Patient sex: F
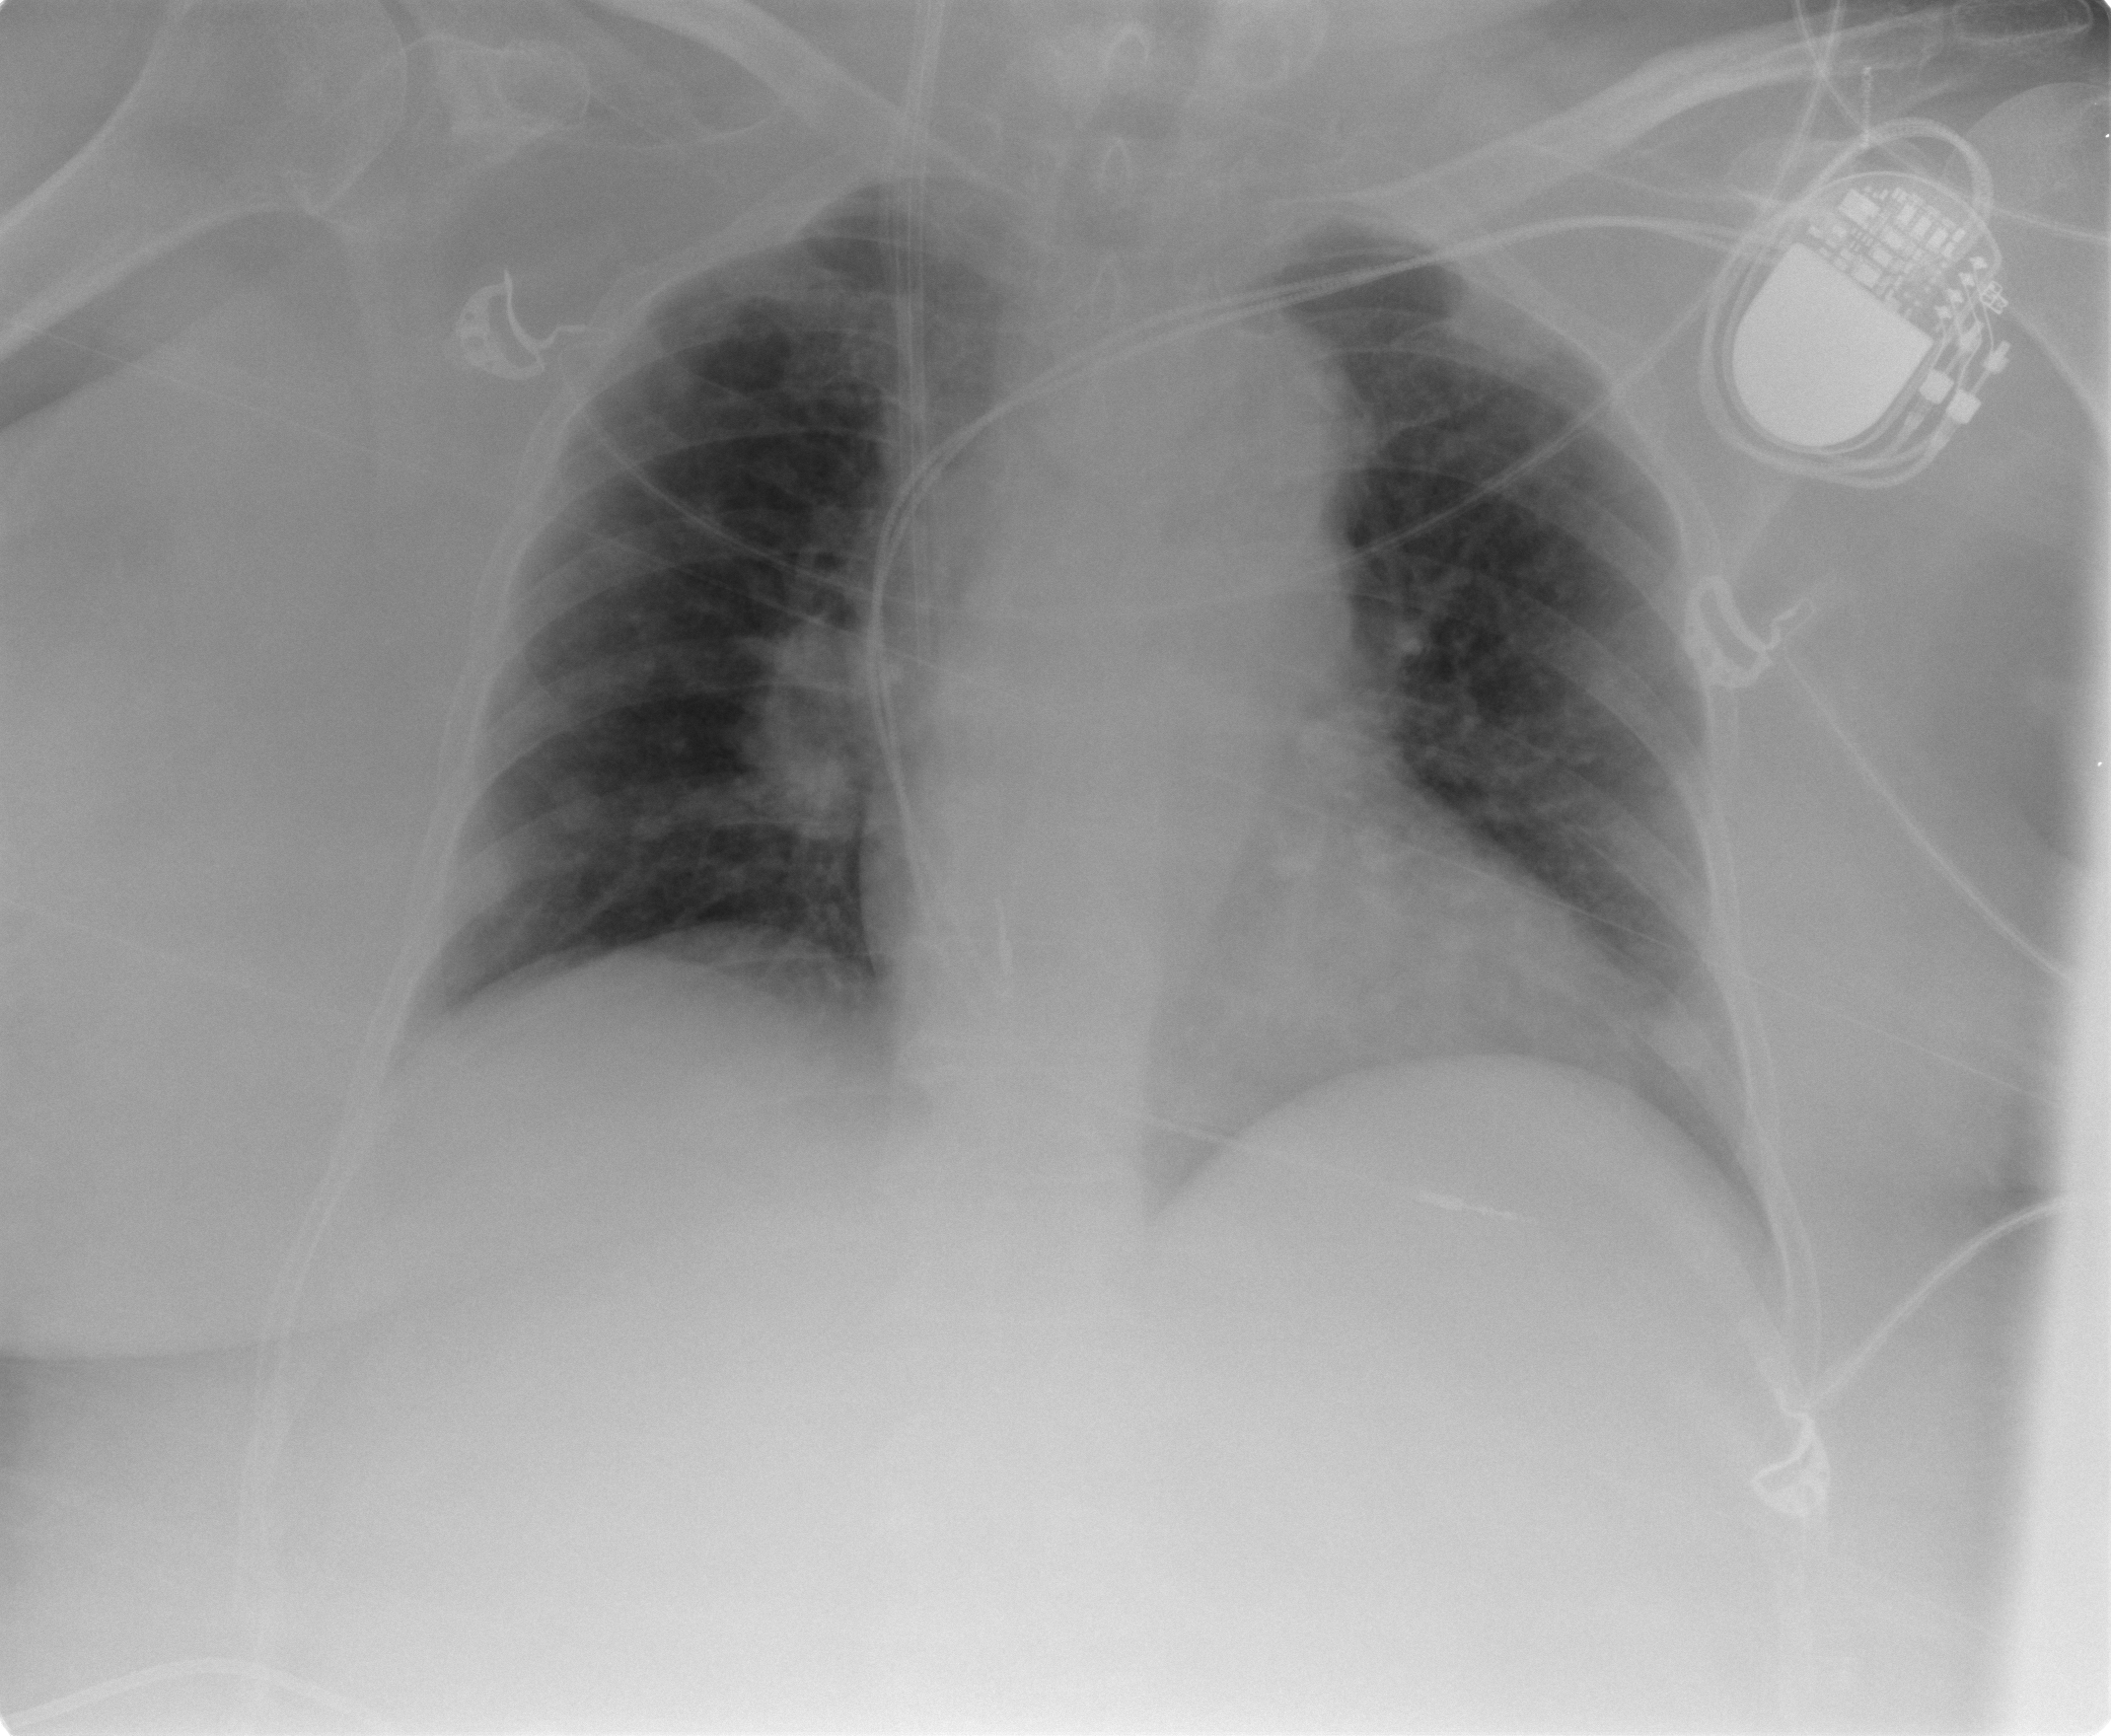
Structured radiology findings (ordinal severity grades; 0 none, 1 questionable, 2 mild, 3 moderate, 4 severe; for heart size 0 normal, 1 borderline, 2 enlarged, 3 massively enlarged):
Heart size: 0
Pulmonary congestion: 2
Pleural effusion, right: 0
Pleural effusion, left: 0
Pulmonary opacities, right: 0
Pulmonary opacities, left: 0
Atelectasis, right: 0
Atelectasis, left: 0